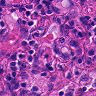
Metastatic tissue present: no